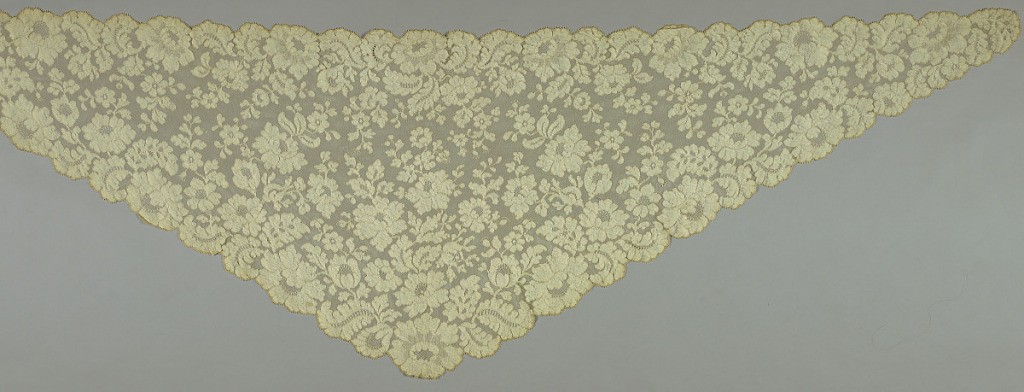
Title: Shawl
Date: mid-19th century
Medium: silk Technique: machine lace
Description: Chantilly-style lace shawl, triangular in shape, in a design of naturalistic flowers and leaves in the field and border.